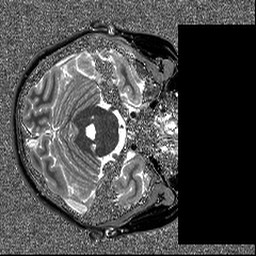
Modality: T1map
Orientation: axial
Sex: female